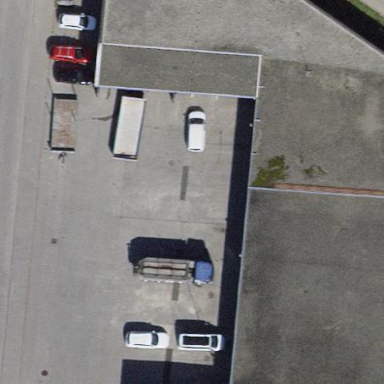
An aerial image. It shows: Industrial building.